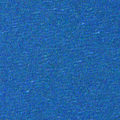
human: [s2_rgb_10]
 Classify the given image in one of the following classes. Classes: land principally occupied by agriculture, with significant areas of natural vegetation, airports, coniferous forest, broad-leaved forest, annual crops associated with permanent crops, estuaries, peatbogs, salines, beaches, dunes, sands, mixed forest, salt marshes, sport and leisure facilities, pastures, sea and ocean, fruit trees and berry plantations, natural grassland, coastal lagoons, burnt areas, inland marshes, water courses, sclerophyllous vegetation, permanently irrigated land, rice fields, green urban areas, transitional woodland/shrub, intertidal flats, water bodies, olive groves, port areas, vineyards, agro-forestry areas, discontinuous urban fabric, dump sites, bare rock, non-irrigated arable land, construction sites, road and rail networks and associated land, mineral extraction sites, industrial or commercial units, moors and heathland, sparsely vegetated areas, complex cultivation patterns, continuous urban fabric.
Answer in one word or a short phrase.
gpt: sea and ocean